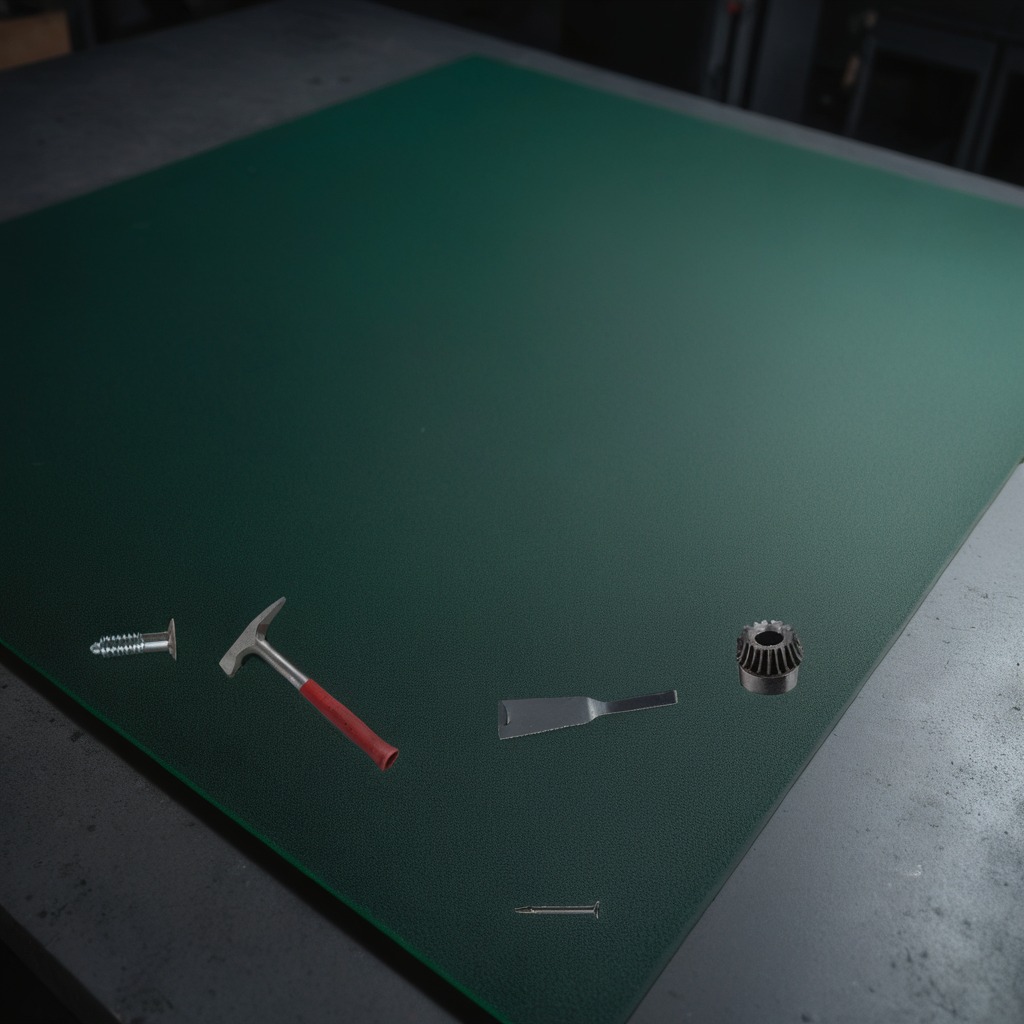
A gear with teeth, a machine screw, a hammer, an iron nail, and a handheld metal saw are lying on the clean granite tabletop.